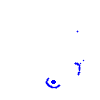
Particle: electron